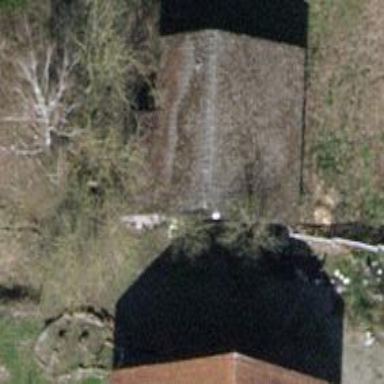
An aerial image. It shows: Shed.